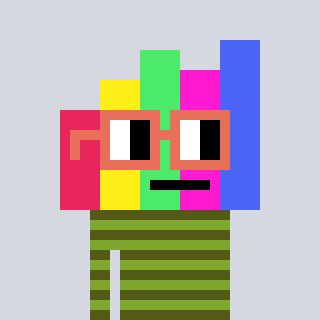
a pixel art character with square orange glasses, a bar chart-shaped head and a slimegreen-colored body on a cool background